Question: <URL>
I have these boxes, and when a user clicks book in any of them, the clicked box will expand and will appear a form.
Now i am trying to populate the dropdown on the left upper side (you have to click on book to see) with the h2 tags (which box have the h2 title tag) and change the content, depending on the h2 clicked by the user.
The HTML is very large, because of that i made a fiddle:
Fiddle: <URL>
The to expand the box is:
'''
var $expander = $('.event .cta');
var $actual = $();
var $others = $();
var $clicked = $();
$expander.click(function(e) {
e.preventDefault();
$clicked = $(this);
$clicked.addClass('hidden');
$actual = $(this).closest('.event');
$others = $('.event').not($actual);
$others.addClass('hidden');
$actual.find('.event__info-list').addClass('inline');
$actual.find('h2')
.addClass('event__close')
.append('<span class="event__arrow" aria-hidden="true">&#9660;</span>');
$actual.find('.expanded').slideDown().css('display', 'flex');
$("html").velocity("scroll", { offset: $("#sell").offset().top, mobileHA: false });
$actual.velocity('transition.expandForm', {
delay: 0,
duration: 800,
ease: 'easeOutSine'
});
});
'''
---
All the dropdowns that i saw, works with lists '(<li>)', it is possible populate the dropdown with the h2s title tags from each box, or i need change the html in order to make it work?
- 'h2'- - 'change'
I am open to suggestions, i am stuck on this for 3 days..
Thanks very much.
---
Update:

This is not a dropdown when the box expand, but i need to bee a dropdown that has options to navigate to the other boxes.
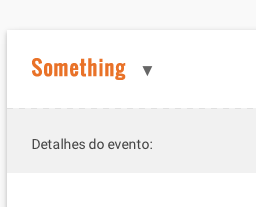
Answer: <URL>
Edited your jQuery 'find' in your '$expander.click' function. This will append a list to the 'h2' element. Hide it using CSS and displays/hides it when the user clicks on the menu. In a very basic way this will do it:
'''
$actual.find('h2')
.addClass('event__close')
.append('<span class="event__arrow" aria-hidden="true">&#9660;</span>')
.append('<ul class="dropdown hidden"><li>test</li><li>test</li><li>test</li></ul>')
.click(function(){
if ($(this).attr("data-expanded") == true)
{
$(this).find("ul").toggleClass('hidden');
$(this).attr("data-expanded", false);
}
else
{
$(this).find("ul").toggleClass('hidden');
$(this).attr("data-expanded", true);
}
});
'''
CSS:
'''
ul.dropdown {
display: block;
position:absolute;
background-color: #ffffff;
box-shadow: 2px 2px 2px 2px rgba(150, 150, 150, 0.6);
z-index: 1000;
list-style-type: none;
width: 200px;
padding: 10px;
}
ul.dropdown.hidden {
display: none;
position:absolute;
}
ul.dropdown > li:hover {
background-color: #FFCC99;
}
'''
jQuery 'append' also accepts a function as input. So you can dynamically build the HTML string with other book options.
What you need to do yourself:
- - -